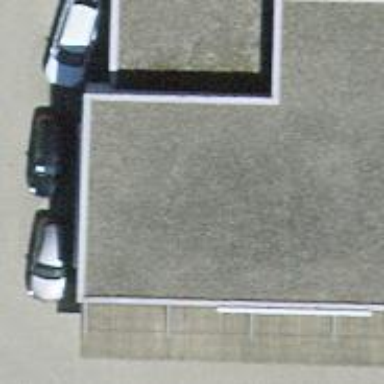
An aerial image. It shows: Shop that sells cars.